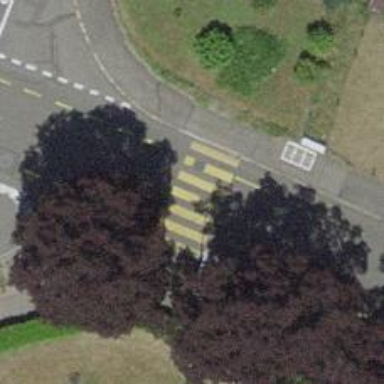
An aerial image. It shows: Uncontrolled zebra crossing with yellow markings on the road.